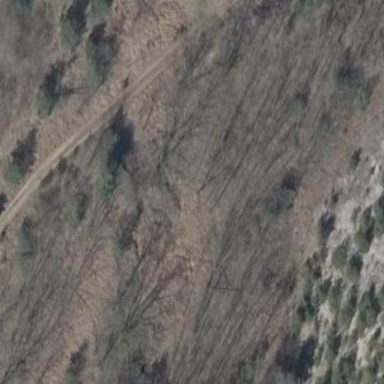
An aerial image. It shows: Forest area.